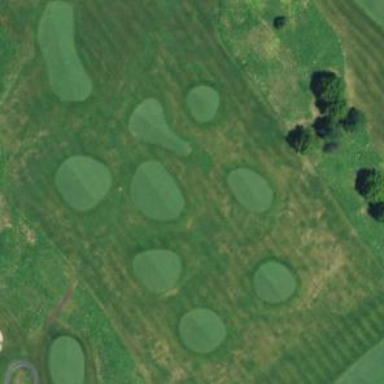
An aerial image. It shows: Grassy area designated as driving range for golf.